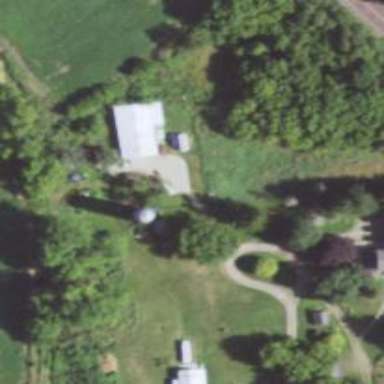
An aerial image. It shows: Silo.